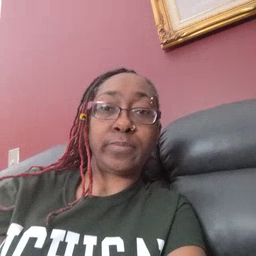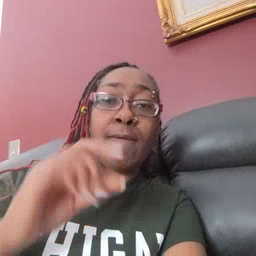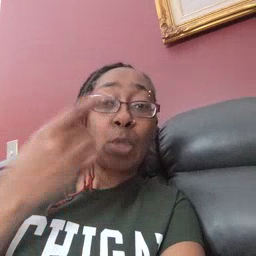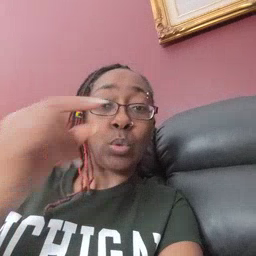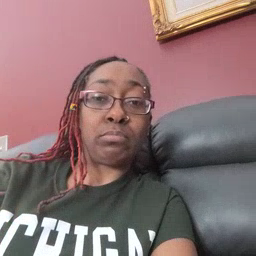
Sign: first